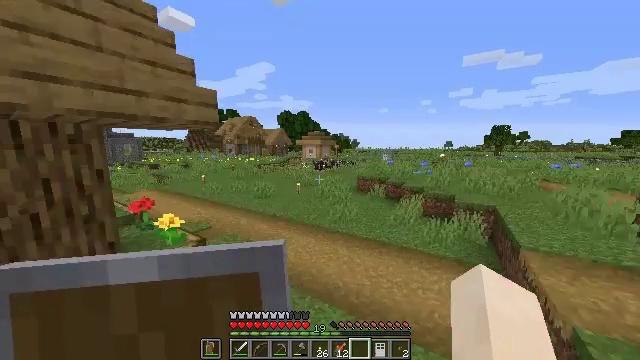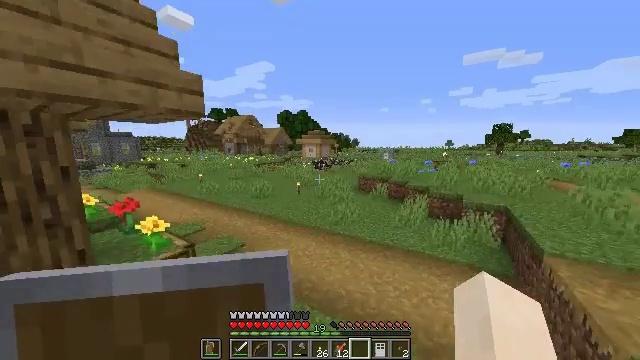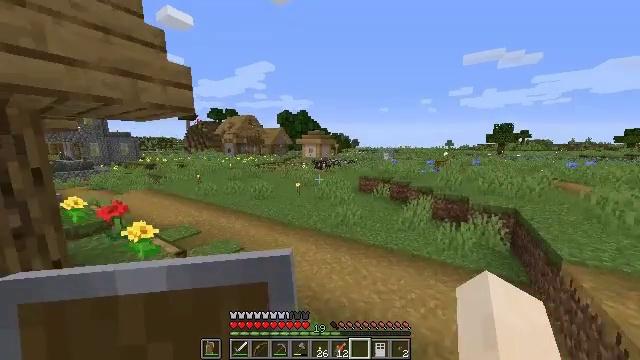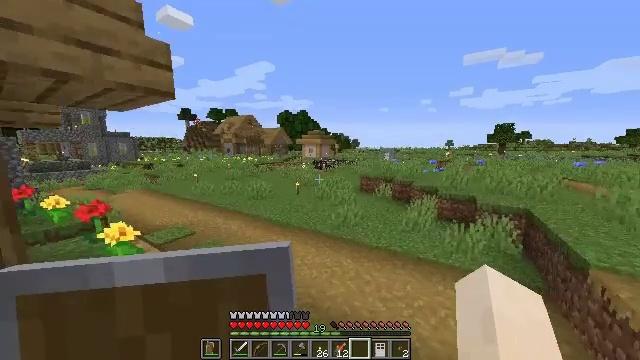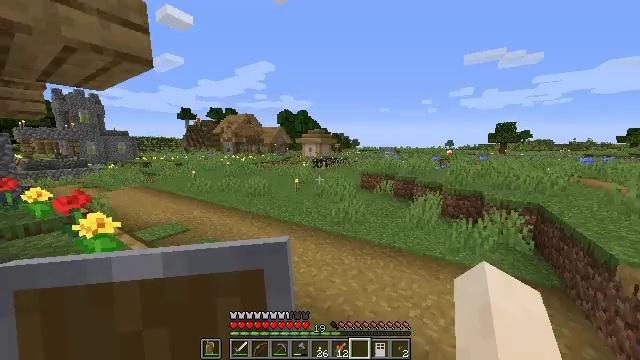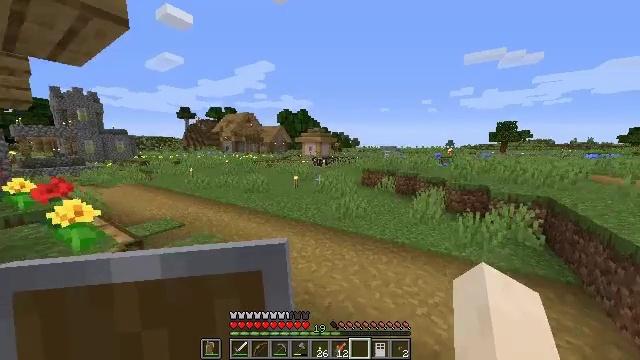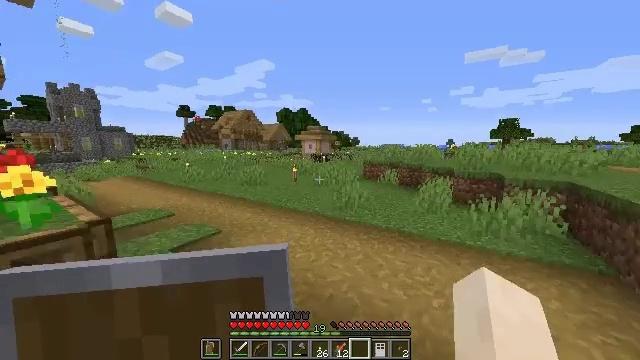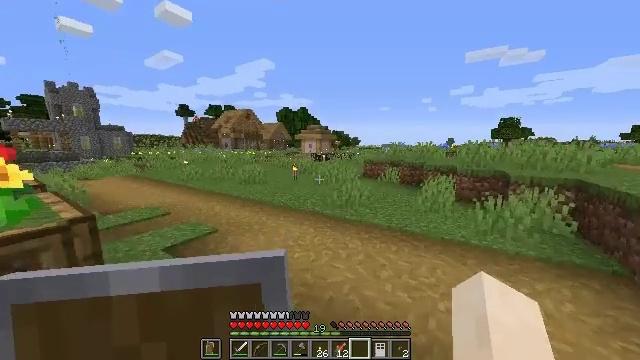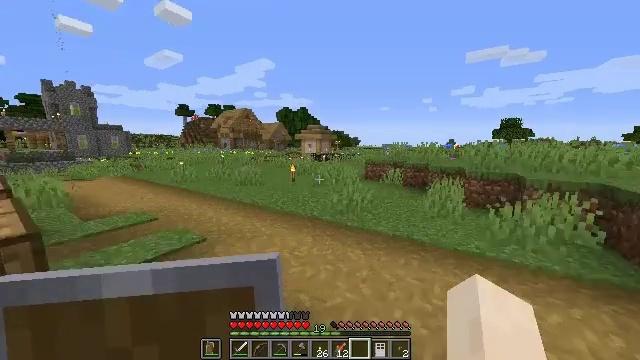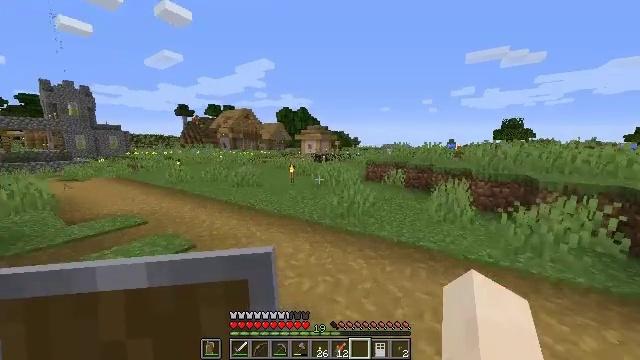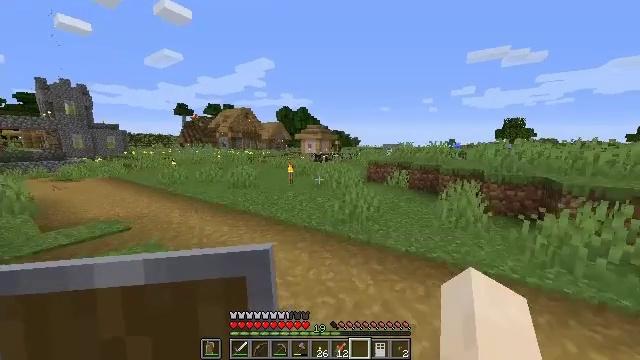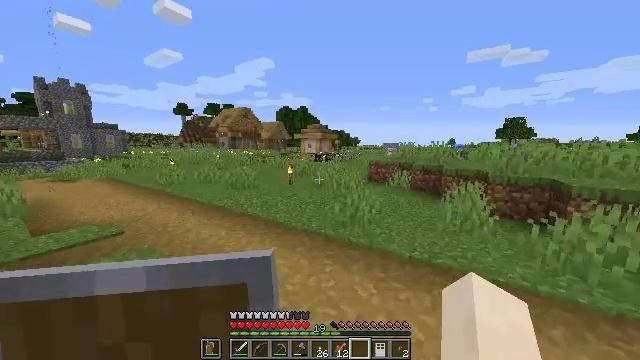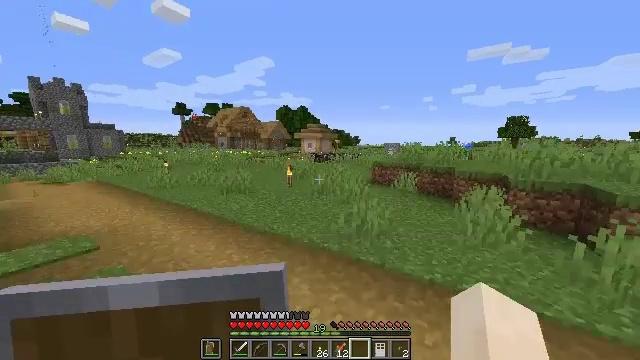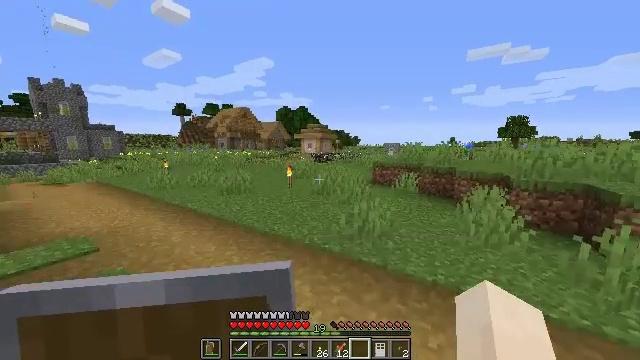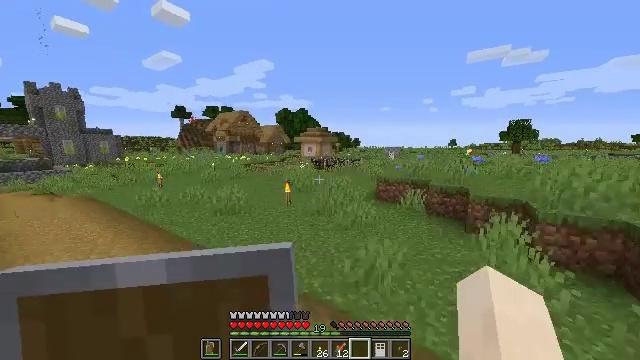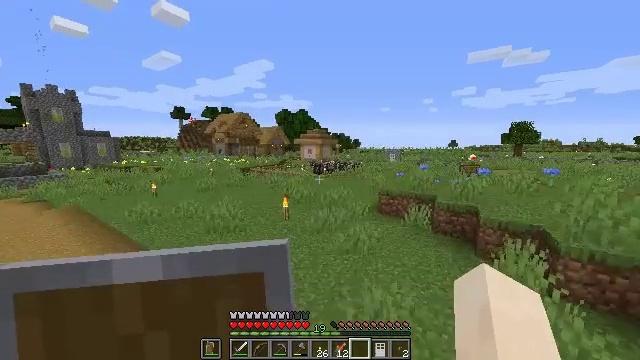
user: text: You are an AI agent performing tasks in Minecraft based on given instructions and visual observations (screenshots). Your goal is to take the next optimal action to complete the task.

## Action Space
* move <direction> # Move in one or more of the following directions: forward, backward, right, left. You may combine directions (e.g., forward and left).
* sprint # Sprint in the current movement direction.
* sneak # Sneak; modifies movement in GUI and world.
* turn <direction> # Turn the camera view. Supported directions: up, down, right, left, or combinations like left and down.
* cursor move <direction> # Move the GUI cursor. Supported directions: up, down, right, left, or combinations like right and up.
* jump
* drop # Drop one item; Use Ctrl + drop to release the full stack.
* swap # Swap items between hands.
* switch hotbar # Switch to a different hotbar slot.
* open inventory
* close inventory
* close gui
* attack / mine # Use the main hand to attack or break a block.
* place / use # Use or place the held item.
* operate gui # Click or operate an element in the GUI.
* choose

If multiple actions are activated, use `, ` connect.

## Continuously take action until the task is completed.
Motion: motion action
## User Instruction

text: Gather wheat by left-clicking on it.
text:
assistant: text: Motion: move forward
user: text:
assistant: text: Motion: move forward
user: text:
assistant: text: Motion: move forward, jump
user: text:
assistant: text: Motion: move forward, jump
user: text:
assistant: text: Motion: move forward, jump
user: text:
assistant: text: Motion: move forward
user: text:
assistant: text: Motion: move forward
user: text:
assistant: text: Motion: move forward
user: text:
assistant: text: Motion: move forward
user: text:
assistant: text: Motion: move forward
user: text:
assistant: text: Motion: move forward
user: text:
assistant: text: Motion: move forward
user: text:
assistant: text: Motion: move forward, jump
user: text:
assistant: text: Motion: move forward, jump
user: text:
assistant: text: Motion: move forward, jump
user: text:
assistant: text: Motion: move forward, jump
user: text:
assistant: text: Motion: move forward
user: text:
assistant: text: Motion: move forward
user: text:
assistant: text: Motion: move forward
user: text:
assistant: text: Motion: move forward
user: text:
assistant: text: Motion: move forward
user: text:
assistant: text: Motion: move forward
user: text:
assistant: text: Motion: move forward
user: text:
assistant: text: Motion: move forward
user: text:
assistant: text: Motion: move forward
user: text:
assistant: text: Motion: move forward
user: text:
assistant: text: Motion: move forward
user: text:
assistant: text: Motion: move forward, jump
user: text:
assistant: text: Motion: move forward, jump
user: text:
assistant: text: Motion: move forward, jump